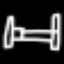
Label: bed